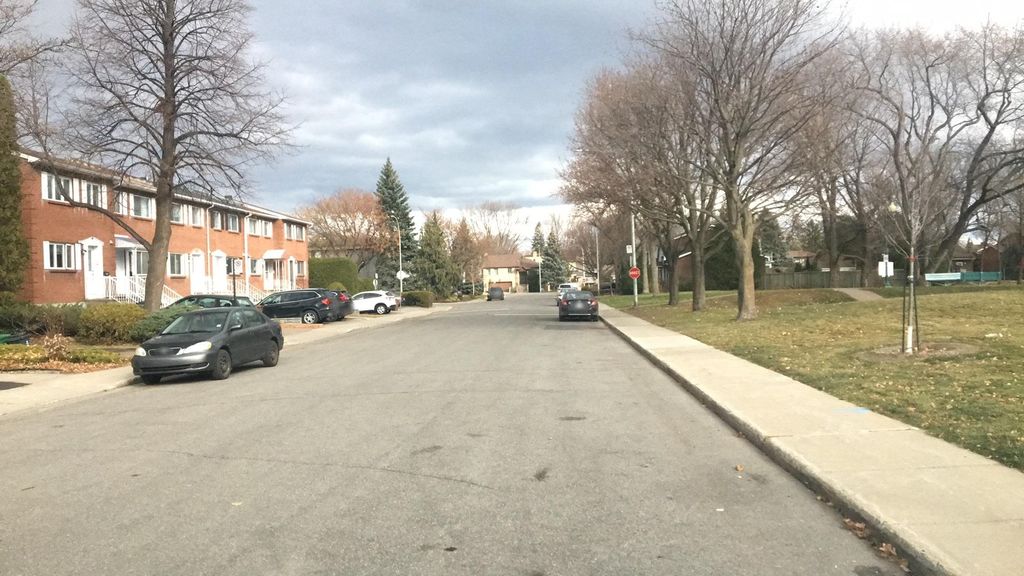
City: montreal